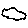
Label: cloud